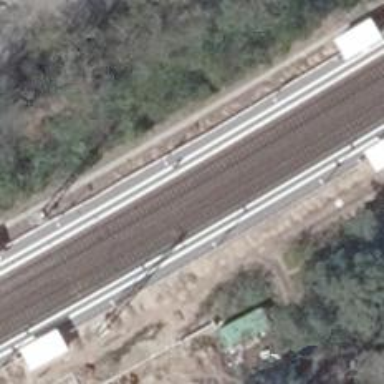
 also serving as public transport station."